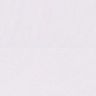
Metastatic tissue present: no